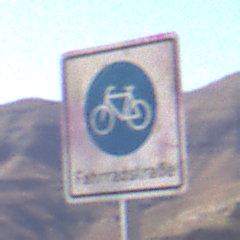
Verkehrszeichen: BeginnFahrradstrasse
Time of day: MorningAfternoon
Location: Outdoor (Nature)
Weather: Clear
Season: NotSpecified
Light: Natural